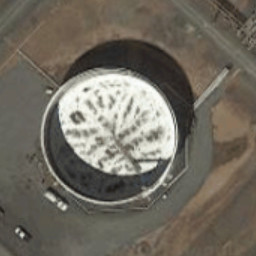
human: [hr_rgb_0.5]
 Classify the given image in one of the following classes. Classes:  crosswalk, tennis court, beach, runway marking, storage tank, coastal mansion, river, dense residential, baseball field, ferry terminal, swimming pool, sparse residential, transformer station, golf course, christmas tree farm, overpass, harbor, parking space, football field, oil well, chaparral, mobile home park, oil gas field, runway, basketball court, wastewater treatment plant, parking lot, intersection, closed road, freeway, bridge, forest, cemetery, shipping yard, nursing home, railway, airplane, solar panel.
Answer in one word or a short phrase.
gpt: storage tank